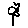
Label: flower